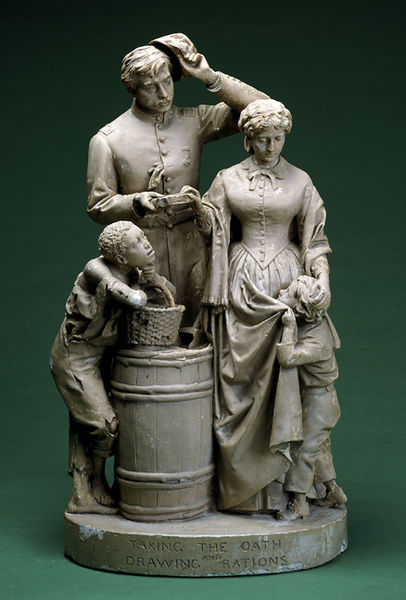
Titel: Taking the Oath and Drawing Rations
Künstler: John Rogers
Standort: Amherst (Massachusetts, USA)
Institution: Mead Art Museum, Amherst College
Schlagwörter: menschen, frau, haar, handschuh, handschuhe, kleid, kleider, schleife, haare, kind, england, kinder, jungen, amerika, hat, black, grey, group, woman, korb, junge, kreuz, soldat, orden, fass, ehefrau, ehemann, african, sad, man, stone, boy, child, usa, drawing, model, sculpture, statue, children, basket, family, american, bronze, african american, slave, barrel, sockeö, barrell, oath, clay, negro, poverty, statuette, nego, taking the oath, rations, nation, lsockel